Question: I'm building a column chart using Google Charts. It's a chart that shows the amount of pageviews for a specific page over the last 30 days. I create it with the following JavaScript code (full uncut fiddle <URL>:
'''
google.charts.load('current', {packages: ['corechart', 'bar']});
google.charts.setOnLoadCallback(drawBasic);
function drawBasic() {
var data = new google.visualization.DataTable();
data.addColumn('date', 'Day');
data.addColumn('number', 'Visits');
data.addRows([
// These data rows come from my database (timestamp + hits)
[new Date(<PHONE> * 1000),null],
[new Date(<PHONE> * 1000),null],
// This keeps repeating for each day, all with null value
[new Date(<PHONE> * 1000),2],
[new Date(<PHONE> * 1000),null]
]);
var options = {
chartArea: {
width: '70%',
height: '70%'
},
hAxis: {
format: 'd',
gridlines: {
count: 15
},
title: 'Day'
},
vAxis: {
baseline: 0,
format: '#',
gridlines: {
count: -1
},
title: 'Views',
viewWindowMode:'explicit',
viewWindow: {
max: 10,
min: 0
}
}
};
var chart = new google.visualization.ColumnChart(
document.getElementById('chart_div')
);
chart.draw(data, options);
}
'''
This works pretty well, it comes up with a chart that is close to what I need, but the graph is "zoomed in" on the only not-null data:

This way, it looks like the 2 views of April 22 are actually covering the period of April 12 until April 22, which is not the case.
How do I make the chart prevent from zooming in? Ideally, it should fit itself between the gridlines of the period it is about.
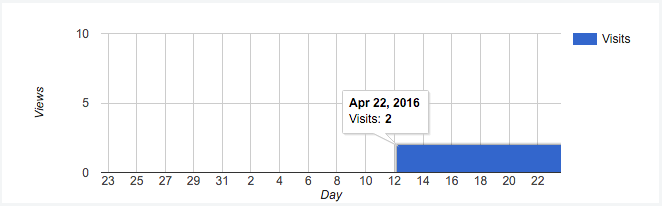
Answer: I don't think it is a zoom issue.
Looks like a bug / problem with the ''current'' version.
Version ''43'' renders the expected chart...
'''
google.charts.load('43', {packages: ['corechart', 'bar']});
google.charts.setOnLoadCallback(drawBasic);
function drawBasic() {
var data = new google.visualization.DataTable();
data.addColumn('date', 'Day');
data.addColumn('number', 'Visits');
data.addRows([
[new Date(<PHONE> * 1000),null],
[new Date(<PHONE> * 1000),null],
[new Date(<PHONE> * 1000),null],
[new Date(<PHONE> * 1000),null],
[new Date(<PHONE> * 1000),null],
[new Date(<PHONE> * 1000),null],
[new Date(<PHONE> * 1000),null],
[new Date(<PHONE> * 1000),null],
[new Date(<PHONE> * 1000),null],
[new Date(<PHONE> * 1000),null],
[new Date(<PHONE> * 1000),null],
[new Date(<PHONE> * 1000),null],
[new Date(<PHONE> * 1000),null],
[new Date(<PHONE> * 1000),null],
[new Date(<PHONE> * 1000),null],
[new Date(<PHONE> * 1000),null],
[new Date(<PHONE> * 1000),null],
[new Date(<PHONE> * 1000),null],
[new Date(<PHONE> * 1000),null],
[new Date(<PHONE> * 1000),null],
[new Date(<PHONE> * 1000),null],
[new Date(<PHONE> * 1000),null],
[new Date(<PHONE> * 1000),null],
[new Date(<PHONE> * 1000),null],
[new Date(<PHONE> * 1000),null],
[new Date(<PHONE> * 1000),null],
[new Date(<PHONE> * 1000),null],
[new Date(<PHONE> * 1000),null],
[new Date(<PHONE> * 1000),null],
[new Date(<PHONE> * 1000),null],
[new Date(<PHONE> * 1000),2],
[new Date(<PHONE> * 1000),null]
]);
var options = {
chartArea: {
width: '70%',
height: '70%'
},
hAxis: {
format: 'd',
gridlines: {
count: 15
},
title: 'Day'
},
vAxis: {
baseline: 0,
format: '#',
gridlines: {
count: -1
},
title: 'Views',
viewWindowMode:'explicit',
viewWindow: {
max: 10,
min: 0
}
}
};
var chart = new google.visualization.ColumnChart(
document.getElementById('chart_div')
);
chart.draw(data, options);
}
'''
'''
<script src="https://www.gstatic.com/charts/loader.js"></script>
<div id="chart_div"></div>
'''